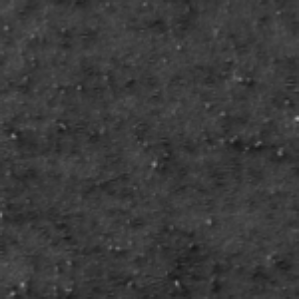
Label: frost